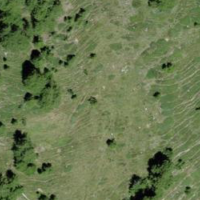
EUNIS habitat code: 23
Species observed at this site:
Turdus torquatus
Carduelis citrinella